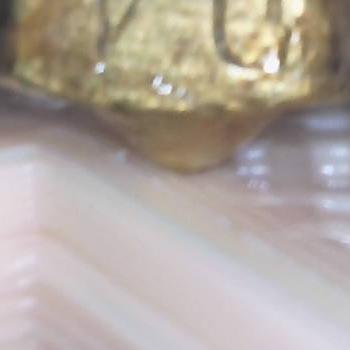
Flow rate: 283%